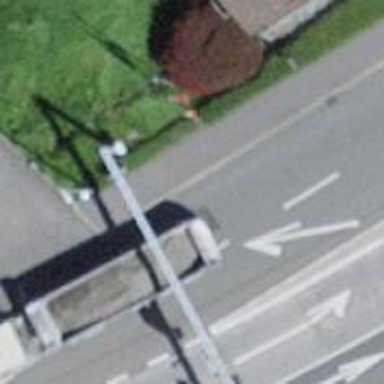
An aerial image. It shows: Bus stop with platform for public transport.